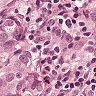
Metastatic tissue present: yes